Question: There are many questions about this subject , but none (except <URL> are dealing with the following scenario.
From C# 4 book:

Marc also wrote :
> if you change the value of a const, you need to rebuild all the
clients
1) Why is that? Are both 'static readonly' and 'const'-- 'static'?
2) actually the values are saved ?
3) How does making a field 'static readonly' actually 'solve' this problem "behind the scene" ?
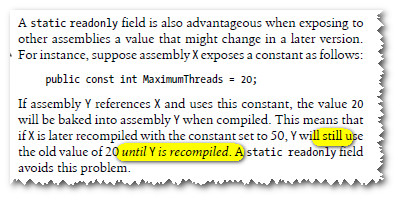
Answer: no, a const is a const, not a static - it is a special-case, with different rules; it is set at compile-time (not runtime), and it is handled differently
the crux here is what the following means:
'''
var foo = SomeType.StaticValue;
'''
vs
'''
var bar = SomeType.ConstValue;
'''
in the case, it reads the value at runtime from 'SomeType', i.e. via a 'ldsfld'; however, in the second case, that is compiled , i.e. if 'ConstValue' happens to be '123', then the second is to:
'''
var bar = 123;
'''
at runtime, the fact that it came from 'SomeType' , as the value ('123') was evaluated , and stored. Hence it needs a rebuild to pick up new values.
Changing to 'static readonly' means that the "load the value from 'SomeType'" is preserved.
So the following:
'''
static int Foo()
{
return Test.Foo;
}
static int Bar()
{
return Test.Bar;
}
...
static class Test
{
public static readonly int Foo = 123;
public const int Bar = 456;
}
'''
compiles as:
'''
.method private hidebysig static int32 Bar() cil managed
{
.maxstack 8
L_0000: ldc.i4 0x1c8
L_0005: ret
}
.method private hidebysig static int32 Foo() cil managed
{
.maxstack 8
L_0000: ldsfld int32 ConsoleApplication2.Test::Foo
L_0005: ret
}
'''
Note that in the 'Bar', the 'ldc' is loading a value (0x1c8 == 456), with 'Test' completely gone.
For completeness, the const implemented with a static field, but - it is a field, meaning: evaluated at the compiler, not at runtime.
'''
.field public static literal int32 Bar = int32(0x1c8)
.field public static initonly int32 Foo
'''